Question: 'jsconfig.json'
'''
{
"compilerOptions": {
"target": "ES6"
}
}
'''
---
<URL>
---
Is there a way to "turn on" ES6/ES7 in Visual Studio Code?

Tried @sarvesh's suggestion- overrode 'javascript.validate.target' and restarted vscode. Didn't help.
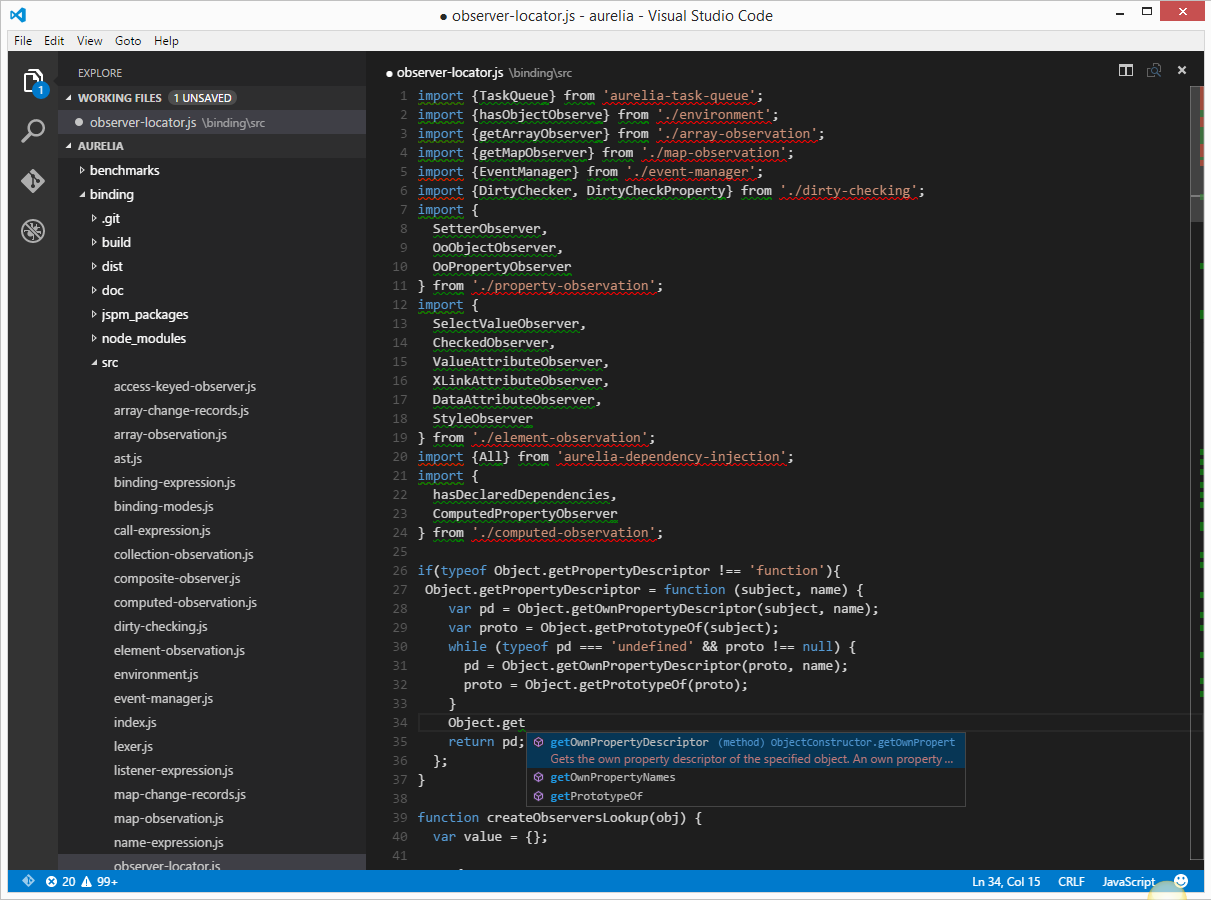
Answer: Currently, the only way to use ES6 and ES7 features is to use <URL>.
On the other hand, <URL> you can see that there is a feature request for ES6 and ES7